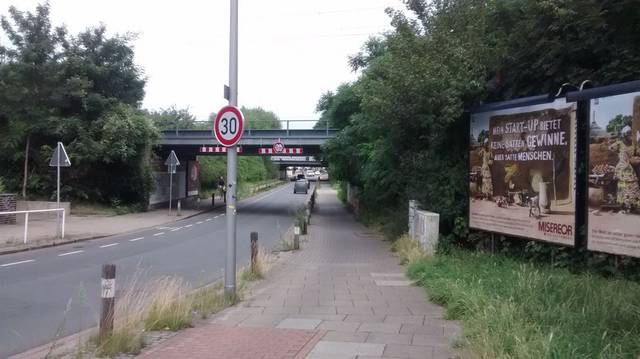
Region: Germany
Coordinates: 53.091, 8.798